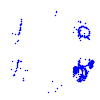
Particle: proton